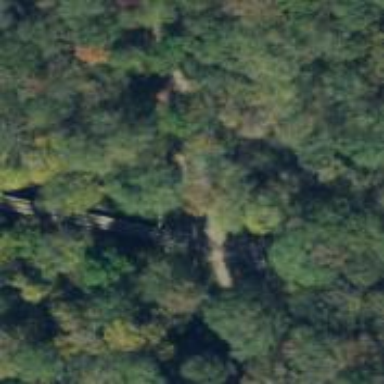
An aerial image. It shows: Preserved railway bridge.